Question: So, I was practicing in HTML and CSS as usual and yesterday I started working on a PSD template. It seemed easy for me, but in a few seconds, I bunched in the issue that I am talking about right now.
In general, I want to change the exact part of a text based on its background. I've already tried "mix-blend-mode", but unfortunately, the result wasn't satisfying for me.
Here is what I want.

So, as you can see the text before the center is white-colored, but the text after the center has the same color as the background before the center.
Is there any way to do that using CSS or maybe even Javascript.
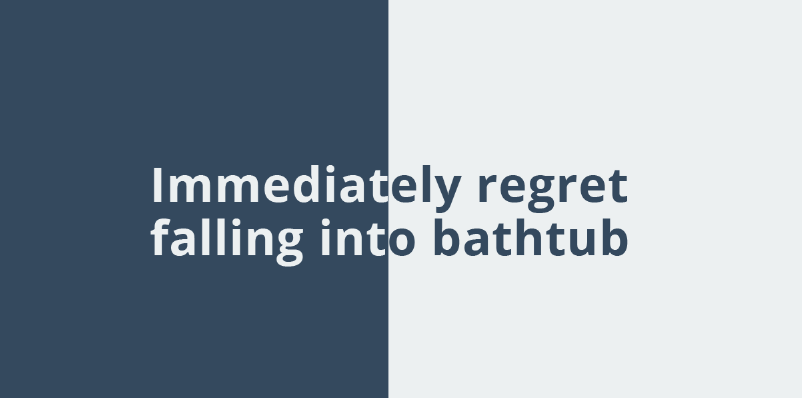
Answer: You could do something like this:
'''
<style>
.container {
display:block;
position:relative;
width:150px;
height:50px;
text-align: center;
}
.black-half div {
background: #000;
color: #fff;
}
.white-half div {
background: #fff;
color: #000;
width:150px;
}
.white-half {
height: 100%;
width: 50%;
overflow: hidden;
position: absolute;
}
.black-half {
height: 100%;
position: absolute;
}
</style>
<div class="container">
<div class="black-half">
<div>Split background and text color</div>
</div>
<div class="white-half">
<div>Split background and text color</div>
</div>
</div>
'''